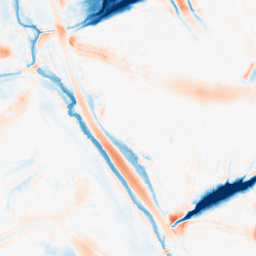
Category: morphological
Decomposition family: tophat_combined
Decomposition parameters: size: 20
Upsampling method: linear_exact
Upsampling parameters: scale: 8
Upsampling scale: 8